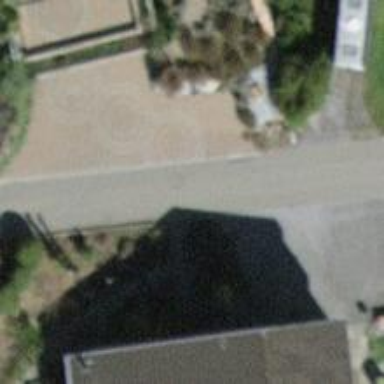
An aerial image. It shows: Smoothly paved residential road.